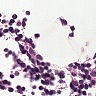
Metastatic tissue present: no